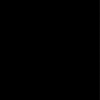
Label: dusty